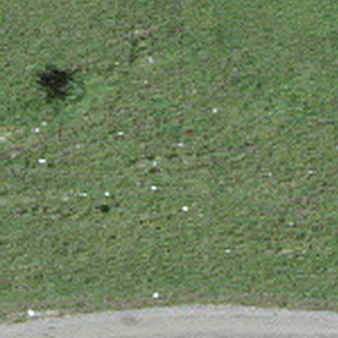
Label: other